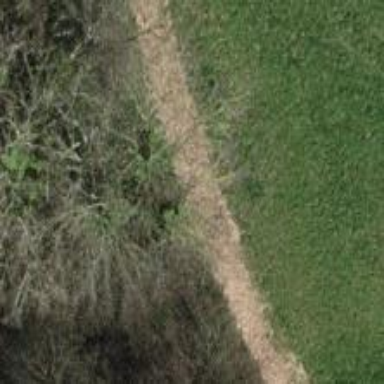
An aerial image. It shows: Path with excellent visibility for trail.